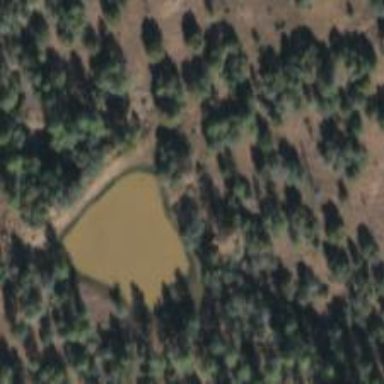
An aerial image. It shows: Reservoir.